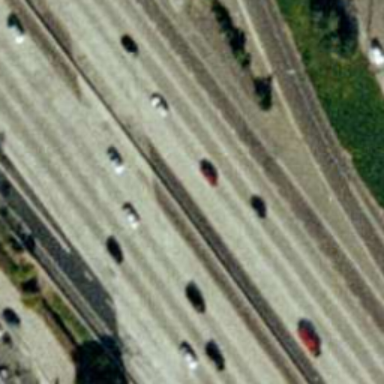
There are two straight freeways closed to each other .